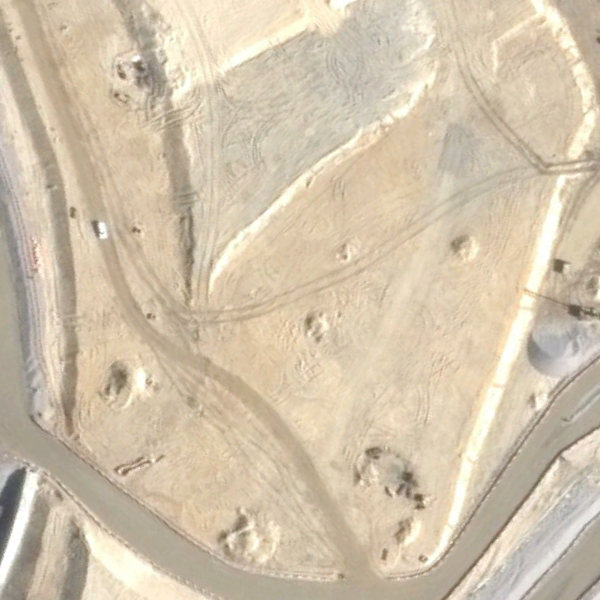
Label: BareLand